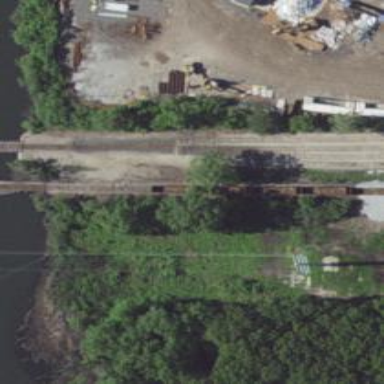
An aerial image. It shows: Rail spur service.